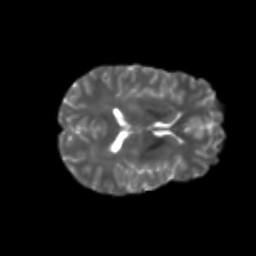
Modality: T2w
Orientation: axial
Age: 21
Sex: female
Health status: healthy
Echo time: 0.074 s